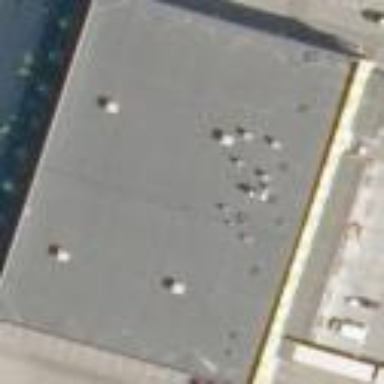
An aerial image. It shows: Warehouse building.